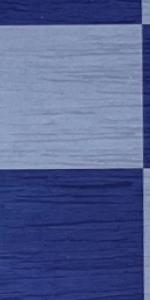
Label: Empty